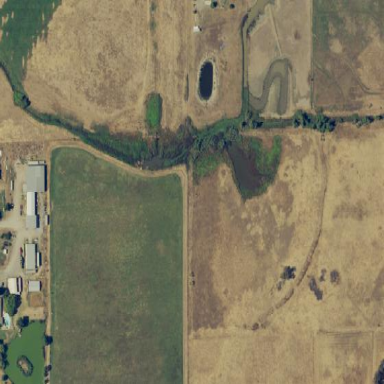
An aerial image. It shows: Meadow serving as grazing land.